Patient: sex F, age 39
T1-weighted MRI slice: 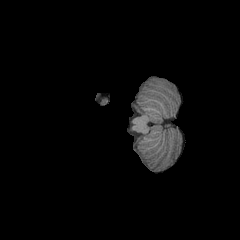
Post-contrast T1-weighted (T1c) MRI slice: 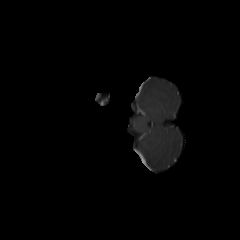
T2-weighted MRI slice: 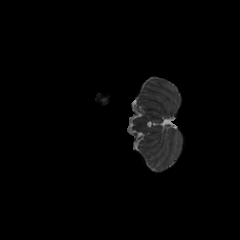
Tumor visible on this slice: yes
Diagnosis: Astrocytoma, IDH-mutant
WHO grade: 4